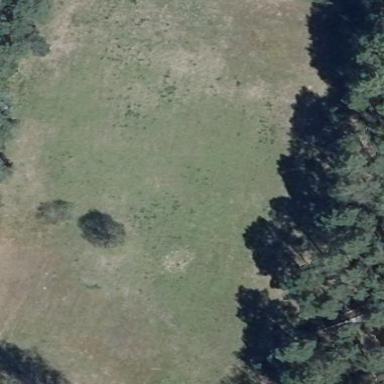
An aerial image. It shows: Area covered with grass.